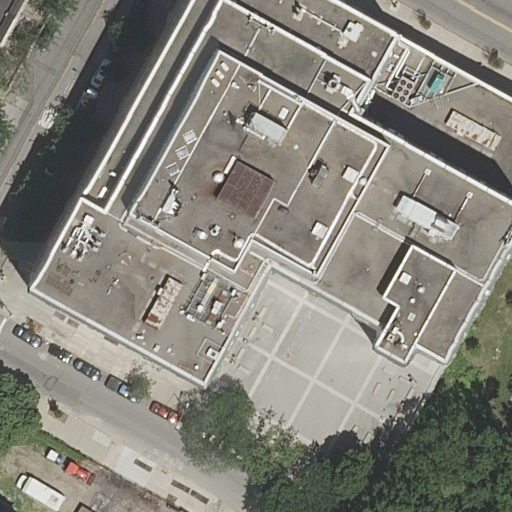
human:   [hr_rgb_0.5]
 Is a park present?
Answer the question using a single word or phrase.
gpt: yes

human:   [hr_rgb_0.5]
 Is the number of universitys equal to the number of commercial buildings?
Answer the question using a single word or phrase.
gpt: no

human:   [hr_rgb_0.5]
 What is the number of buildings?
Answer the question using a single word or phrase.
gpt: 2

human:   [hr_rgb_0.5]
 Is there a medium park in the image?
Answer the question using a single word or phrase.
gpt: no

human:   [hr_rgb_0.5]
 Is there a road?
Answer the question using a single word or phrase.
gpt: yes

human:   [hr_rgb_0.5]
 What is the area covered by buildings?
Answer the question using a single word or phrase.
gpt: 867m2

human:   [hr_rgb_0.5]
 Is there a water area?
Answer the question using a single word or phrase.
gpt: no

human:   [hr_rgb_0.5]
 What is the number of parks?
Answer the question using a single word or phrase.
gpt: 1

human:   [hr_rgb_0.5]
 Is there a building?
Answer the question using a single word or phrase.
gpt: yes

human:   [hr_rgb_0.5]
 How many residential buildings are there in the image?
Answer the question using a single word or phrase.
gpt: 2

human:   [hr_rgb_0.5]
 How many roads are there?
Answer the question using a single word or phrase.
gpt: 3

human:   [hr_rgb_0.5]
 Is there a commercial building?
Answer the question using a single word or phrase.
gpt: no

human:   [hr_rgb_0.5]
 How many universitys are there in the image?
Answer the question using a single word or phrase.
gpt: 1

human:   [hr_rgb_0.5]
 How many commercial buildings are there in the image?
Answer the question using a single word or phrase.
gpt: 0

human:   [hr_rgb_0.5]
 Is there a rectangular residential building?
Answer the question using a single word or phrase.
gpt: yes

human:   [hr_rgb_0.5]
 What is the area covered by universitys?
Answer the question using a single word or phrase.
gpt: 29m2

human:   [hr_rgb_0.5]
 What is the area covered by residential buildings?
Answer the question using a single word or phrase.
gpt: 867m2

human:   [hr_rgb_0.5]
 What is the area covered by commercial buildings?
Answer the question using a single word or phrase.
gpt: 0m2

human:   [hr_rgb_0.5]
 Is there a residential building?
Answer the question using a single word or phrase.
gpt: yes

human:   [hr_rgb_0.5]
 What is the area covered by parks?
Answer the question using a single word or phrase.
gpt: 4557m2

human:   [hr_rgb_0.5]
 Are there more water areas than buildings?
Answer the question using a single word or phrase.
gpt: no

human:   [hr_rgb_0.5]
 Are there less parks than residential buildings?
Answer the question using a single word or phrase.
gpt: yes

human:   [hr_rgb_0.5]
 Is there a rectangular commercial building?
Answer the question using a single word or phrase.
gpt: no

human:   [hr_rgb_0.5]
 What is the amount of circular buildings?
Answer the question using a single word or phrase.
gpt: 0

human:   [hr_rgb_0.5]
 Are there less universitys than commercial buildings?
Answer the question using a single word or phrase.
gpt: no

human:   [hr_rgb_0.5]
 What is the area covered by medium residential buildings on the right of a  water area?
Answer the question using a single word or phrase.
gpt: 0m2

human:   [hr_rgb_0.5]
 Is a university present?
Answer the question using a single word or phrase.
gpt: yes

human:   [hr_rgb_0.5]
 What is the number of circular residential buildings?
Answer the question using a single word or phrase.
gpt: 0

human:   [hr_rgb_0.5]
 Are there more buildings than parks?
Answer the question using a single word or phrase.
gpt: yes

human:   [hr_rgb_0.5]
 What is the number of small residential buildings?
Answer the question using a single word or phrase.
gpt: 0

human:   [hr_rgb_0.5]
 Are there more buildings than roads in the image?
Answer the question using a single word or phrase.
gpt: no

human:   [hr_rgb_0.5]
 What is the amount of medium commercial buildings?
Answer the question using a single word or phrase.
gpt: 0

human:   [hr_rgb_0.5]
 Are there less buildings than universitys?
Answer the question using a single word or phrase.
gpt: no

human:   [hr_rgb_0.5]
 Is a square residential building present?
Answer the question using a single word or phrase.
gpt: no

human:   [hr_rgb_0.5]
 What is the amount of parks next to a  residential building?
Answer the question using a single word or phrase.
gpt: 1

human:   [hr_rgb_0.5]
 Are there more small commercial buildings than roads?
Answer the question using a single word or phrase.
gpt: no

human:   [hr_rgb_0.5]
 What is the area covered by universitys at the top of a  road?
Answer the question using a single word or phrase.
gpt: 29m2

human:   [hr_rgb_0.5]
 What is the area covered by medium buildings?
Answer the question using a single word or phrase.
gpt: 177m2

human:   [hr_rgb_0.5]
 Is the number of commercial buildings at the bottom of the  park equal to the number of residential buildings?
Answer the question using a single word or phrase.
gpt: no

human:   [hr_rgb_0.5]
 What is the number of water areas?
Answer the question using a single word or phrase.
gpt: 0

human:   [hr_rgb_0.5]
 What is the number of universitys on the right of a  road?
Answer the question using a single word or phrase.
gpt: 0

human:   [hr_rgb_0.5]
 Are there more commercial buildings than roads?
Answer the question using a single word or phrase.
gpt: no

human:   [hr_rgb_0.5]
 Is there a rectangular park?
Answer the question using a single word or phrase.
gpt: yes

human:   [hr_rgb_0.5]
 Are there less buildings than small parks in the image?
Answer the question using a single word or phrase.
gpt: no

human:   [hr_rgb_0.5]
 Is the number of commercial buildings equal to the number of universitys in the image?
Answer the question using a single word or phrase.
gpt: no

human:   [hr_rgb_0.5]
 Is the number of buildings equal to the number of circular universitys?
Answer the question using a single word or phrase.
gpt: no

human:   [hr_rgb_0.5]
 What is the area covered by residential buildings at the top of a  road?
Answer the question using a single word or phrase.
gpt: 867m2

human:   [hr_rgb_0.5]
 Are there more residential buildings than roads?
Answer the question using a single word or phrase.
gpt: no

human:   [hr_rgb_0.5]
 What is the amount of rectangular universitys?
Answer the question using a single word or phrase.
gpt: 1

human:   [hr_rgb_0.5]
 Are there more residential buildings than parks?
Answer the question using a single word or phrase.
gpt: yes

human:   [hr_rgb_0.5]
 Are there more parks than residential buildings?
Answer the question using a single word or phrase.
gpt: no

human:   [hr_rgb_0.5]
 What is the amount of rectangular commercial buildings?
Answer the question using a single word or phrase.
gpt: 0

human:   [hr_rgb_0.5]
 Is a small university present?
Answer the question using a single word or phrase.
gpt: yes

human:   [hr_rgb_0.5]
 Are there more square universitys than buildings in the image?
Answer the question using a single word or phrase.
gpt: no

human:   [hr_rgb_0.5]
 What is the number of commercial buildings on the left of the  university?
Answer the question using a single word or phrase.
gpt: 0

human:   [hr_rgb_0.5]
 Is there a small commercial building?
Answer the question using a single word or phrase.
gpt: no

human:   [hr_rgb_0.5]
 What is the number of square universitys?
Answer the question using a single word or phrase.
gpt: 0

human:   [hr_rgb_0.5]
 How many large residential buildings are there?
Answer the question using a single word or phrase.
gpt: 1

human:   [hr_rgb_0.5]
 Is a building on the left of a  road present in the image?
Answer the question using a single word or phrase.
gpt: yes

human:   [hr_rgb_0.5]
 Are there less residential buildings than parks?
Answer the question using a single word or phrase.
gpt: no

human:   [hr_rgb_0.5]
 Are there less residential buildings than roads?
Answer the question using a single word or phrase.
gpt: yes

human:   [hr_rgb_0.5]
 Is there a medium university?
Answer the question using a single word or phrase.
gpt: no

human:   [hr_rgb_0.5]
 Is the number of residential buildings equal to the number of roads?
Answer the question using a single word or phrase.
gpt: no

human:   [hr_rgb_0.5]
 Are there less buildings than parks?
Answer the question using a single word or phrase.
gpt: no